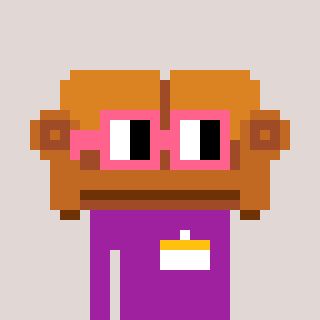
a pixel art character with square pink glasses, a couch-shaped head and a magenta-colored body on a warm background